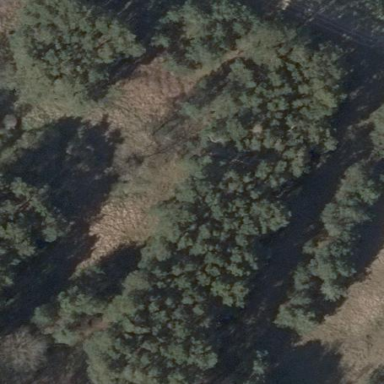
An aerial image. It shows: Evergreen needle-leaved forest.